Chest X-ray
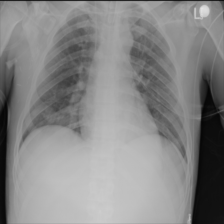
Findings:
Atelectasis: negative
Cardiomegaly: negative
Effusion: negative
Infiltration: negative
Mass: negative
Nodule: positive
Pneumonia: negative
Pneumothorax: negative
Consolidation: negative
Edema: negative
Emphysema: negative
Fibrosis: negative
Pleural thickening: negative
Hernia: negative